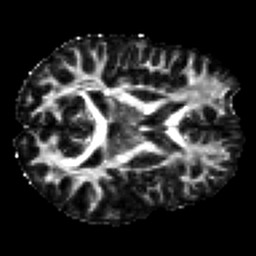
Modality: FA
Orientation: axial
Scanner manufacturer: siemens
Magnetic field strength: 3 T
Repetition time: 7.8 s
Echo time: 0.09 s